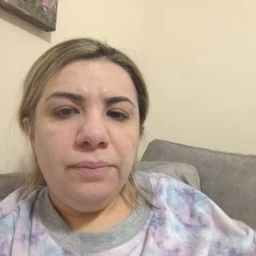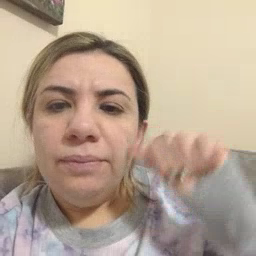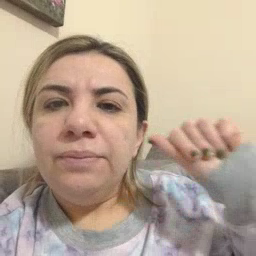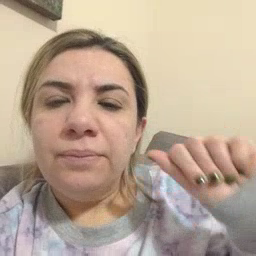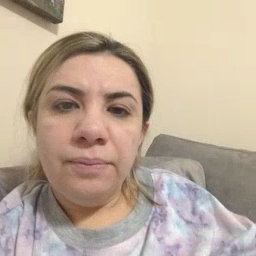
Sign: aunt